Question: So a user can be a student or a parent. To define this relationship a User can be a parent but cannot be student, a parent many have many students.
This is the ERD for that relationship.

How would I create that relationship in Rails 4?
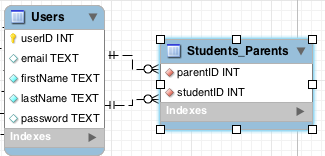
Answer: I think this should work
'''
class User
has_many :parents, through: 'students_parents'
has_many :students, through: 'students_parents'
class StudentParent
belongs_to :student, class_name: 'User'
belongs_to :parent, class_name: 'User'
'''